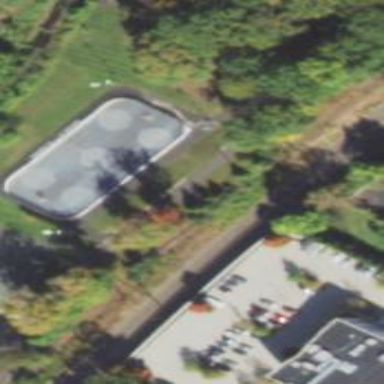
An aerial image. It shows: Hockey pitch for leisure land activities.